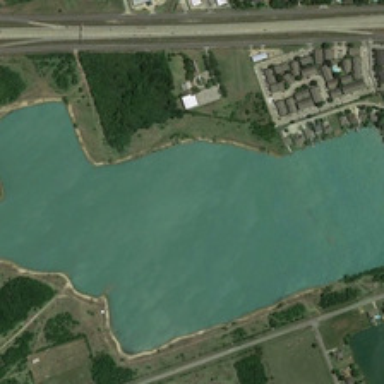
A residential area with a road passing by is near a irregular shaped pond together with some woods and grassy land .